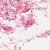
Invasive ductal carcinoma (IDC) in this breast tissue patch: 0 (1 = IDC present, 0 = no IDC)